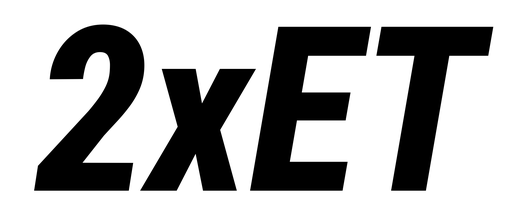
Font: Roboto-Italic_Condensed_ExtraBold_Italic